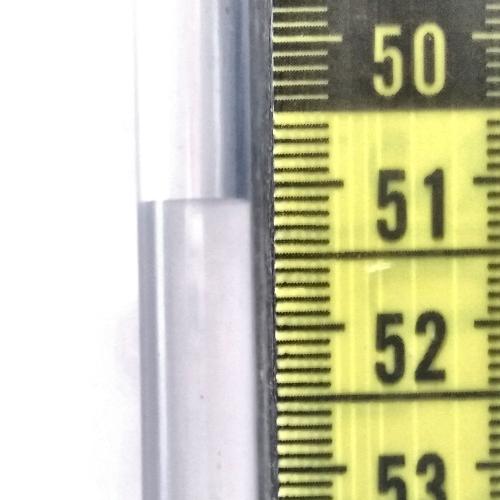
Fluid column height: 51.1 cm